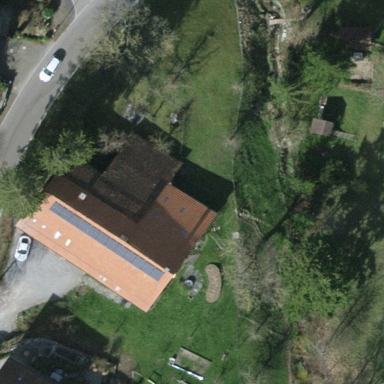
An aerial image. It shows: View of roof of building.